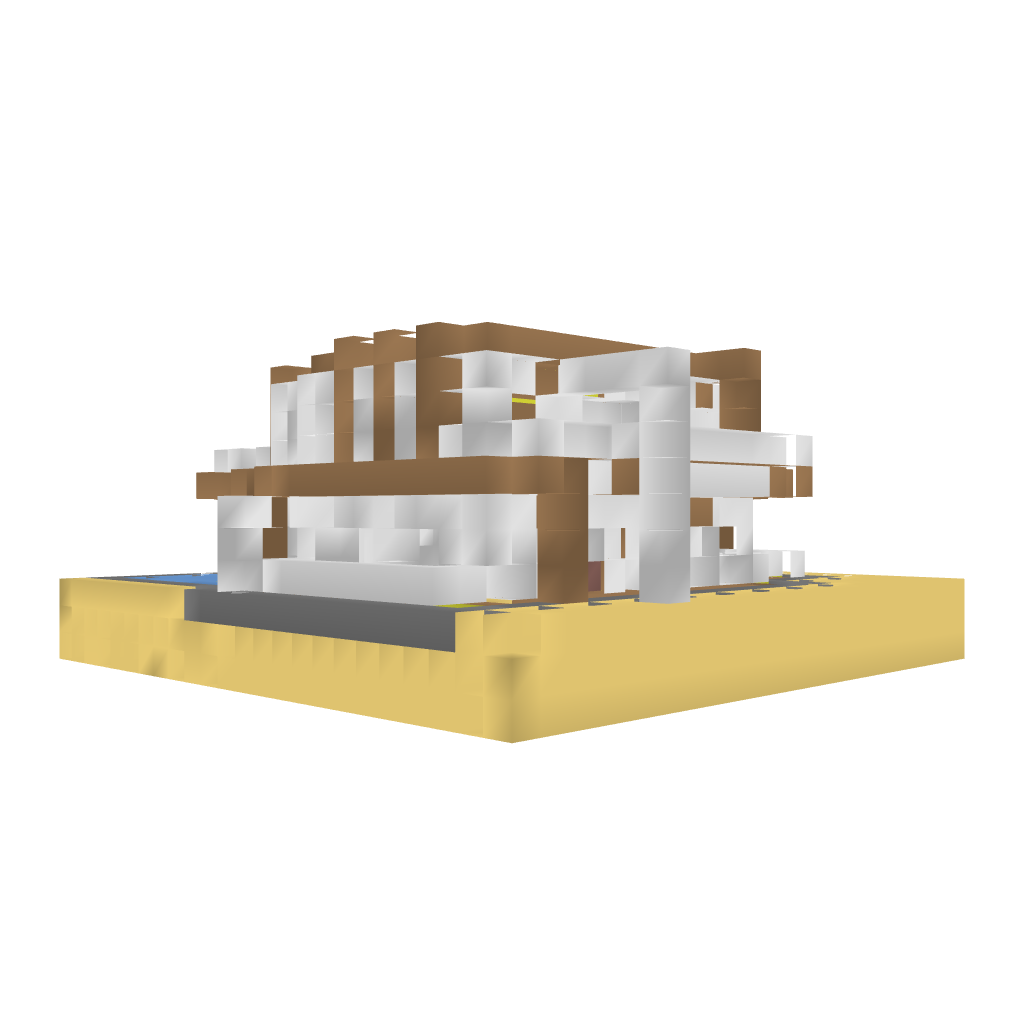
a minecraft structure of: Modern House [1.4] a lot of glass 3 block of earth blocked structure no roof